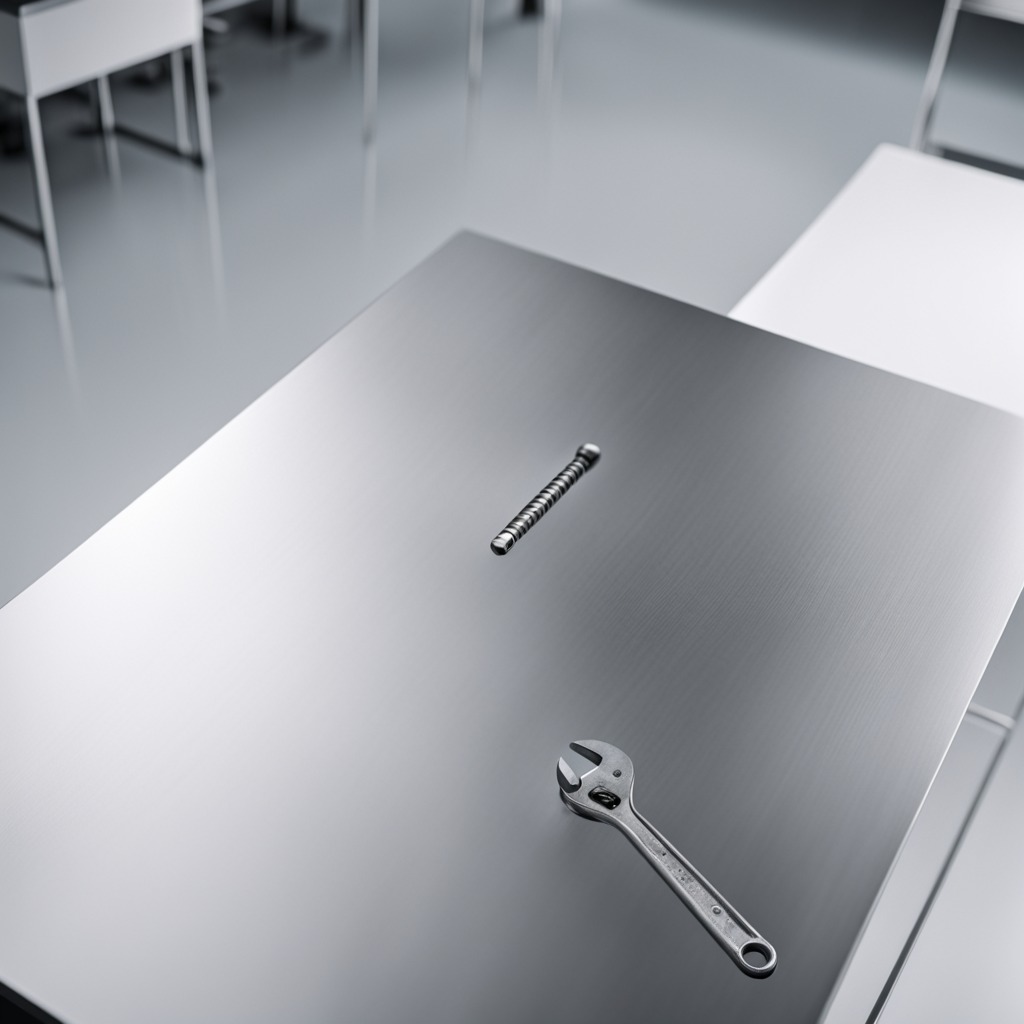
A wrench is lying on the stainless steel table in a high-end prototyping lab.